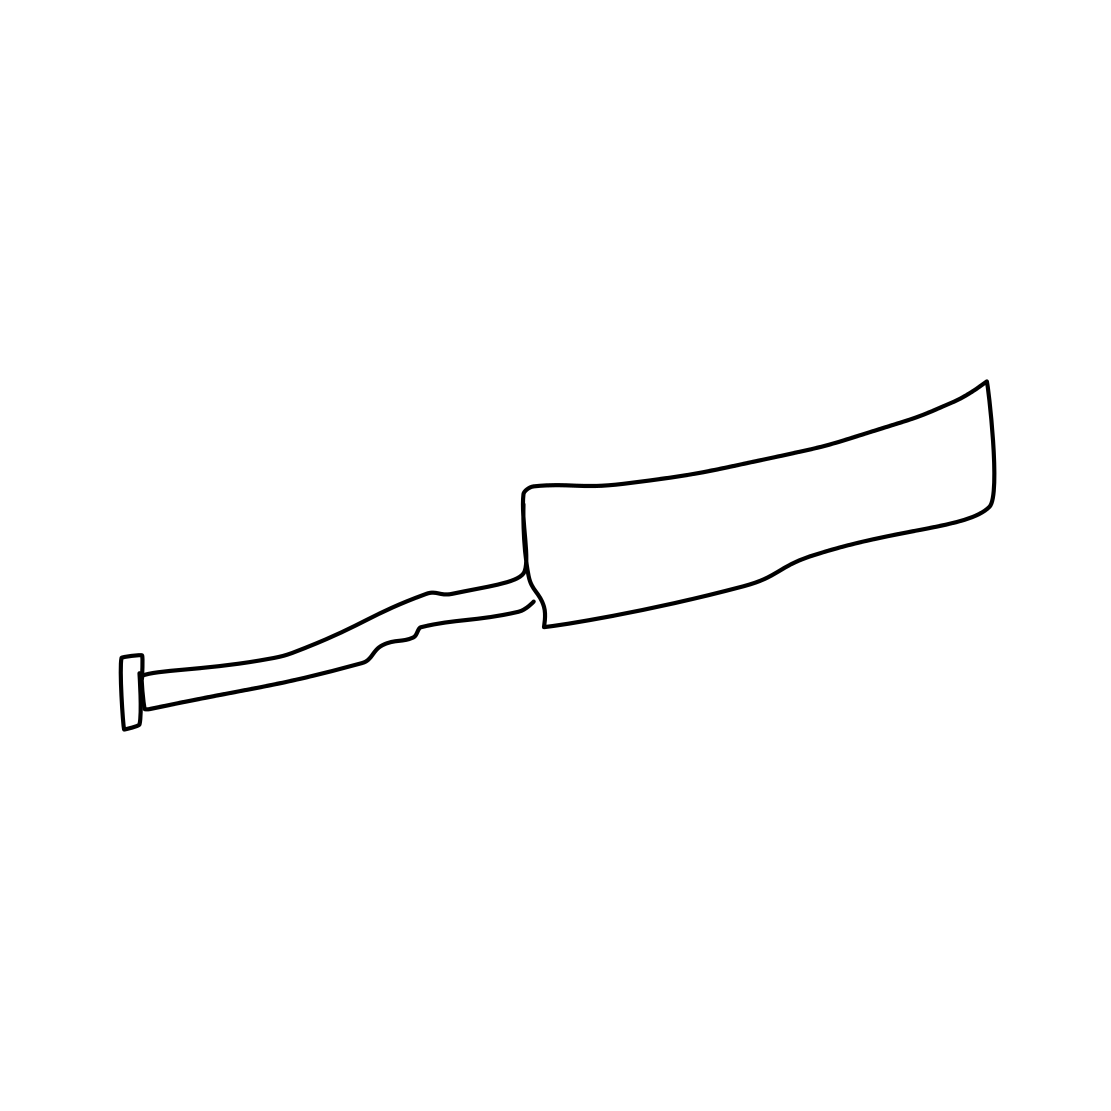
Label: screwdriver